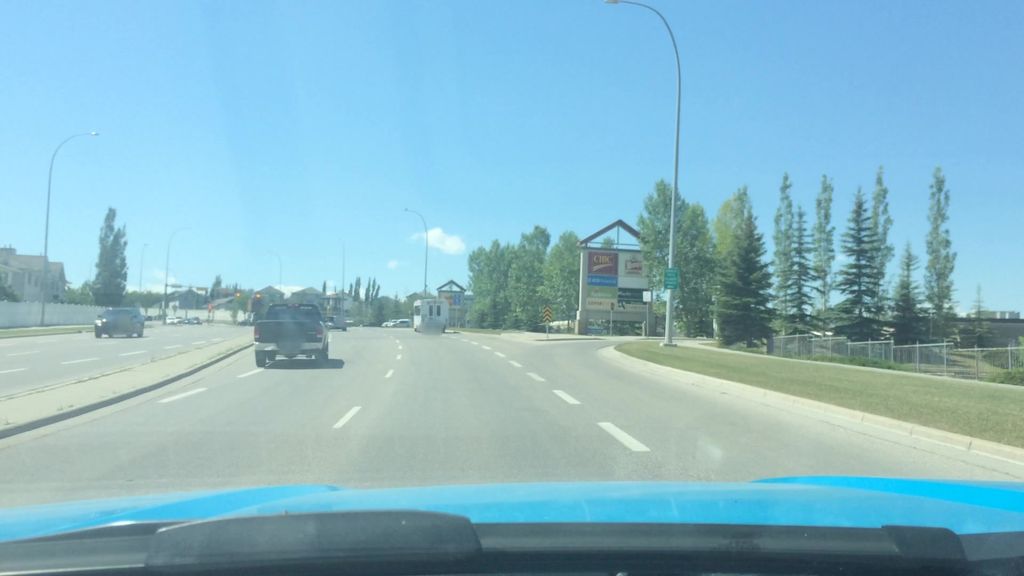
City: calgary